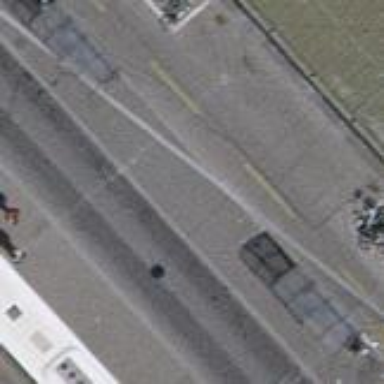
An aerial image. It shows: Platform for trolleybuses at public transport road.